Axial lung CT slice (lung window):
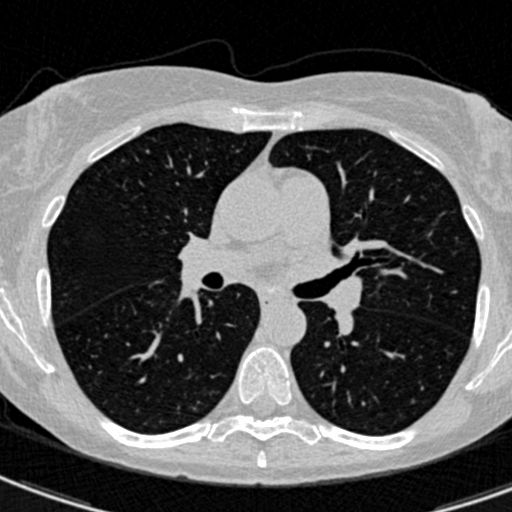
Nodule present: no